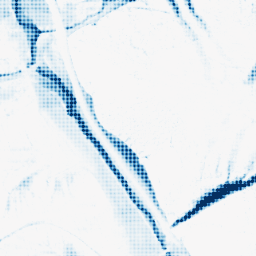
Category: morphological
Decomposition family: morphological_ellipse
Decomposition parameters: operation: closing
width: 20
height: 50
Upsampling method: sinc_blackman
Upsampling parameters: scale: 4
kernel_size: 4
Upsampling scale: 4